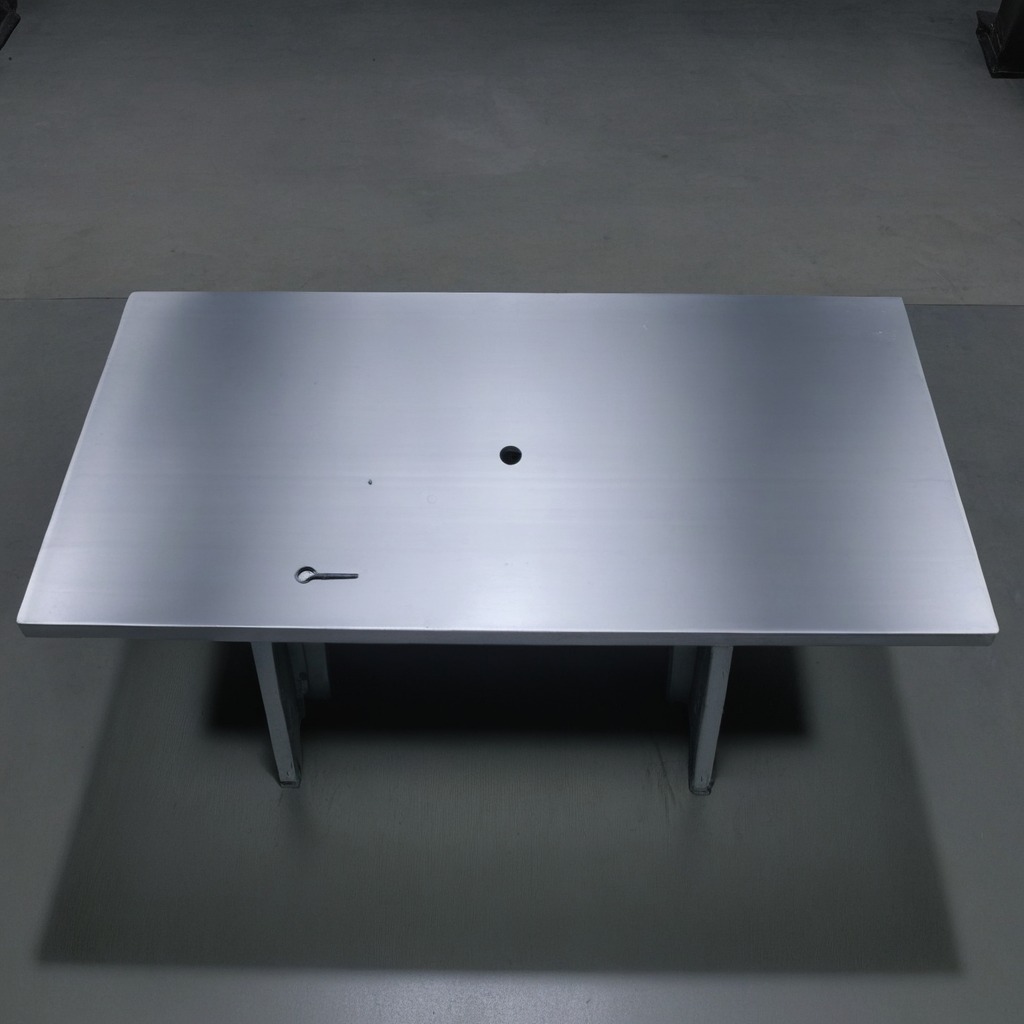
An wrench is lying on the tabletop.